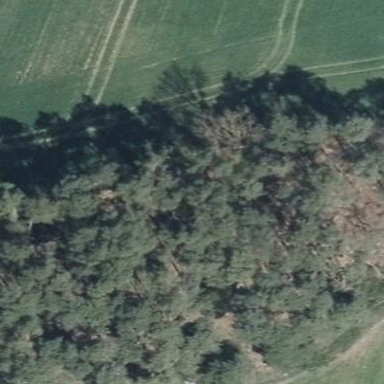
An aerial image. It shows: Forest area.